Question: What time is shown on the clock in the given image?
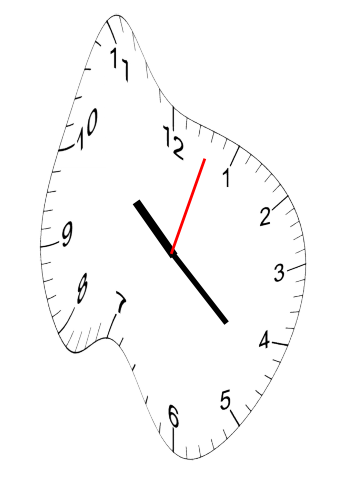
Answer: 10:22:03